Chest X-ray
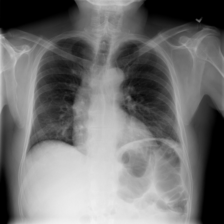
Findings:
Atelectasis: negative
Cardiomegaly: negative
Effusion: negative
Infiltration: negative
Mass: negative
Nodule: negative
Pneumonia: negative
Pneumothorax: negative
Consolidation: negative
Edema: negative
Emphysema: negative
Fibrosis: negative
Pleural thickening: negative
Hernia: negative